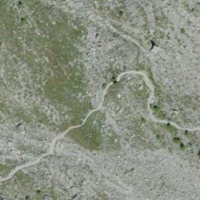
EUNIS habitat code: 48
Species observed at this site:
Silene acaulis